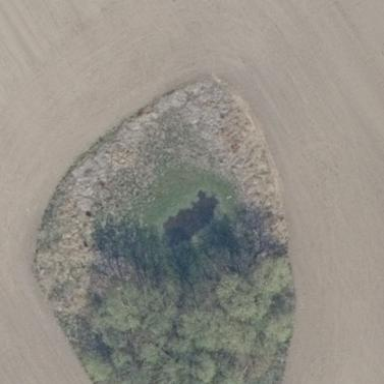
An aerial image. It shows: Pond surrounded by natural water.